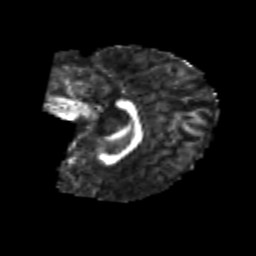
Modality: FA
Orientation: sagittal
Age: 7
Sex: male
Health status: healthy